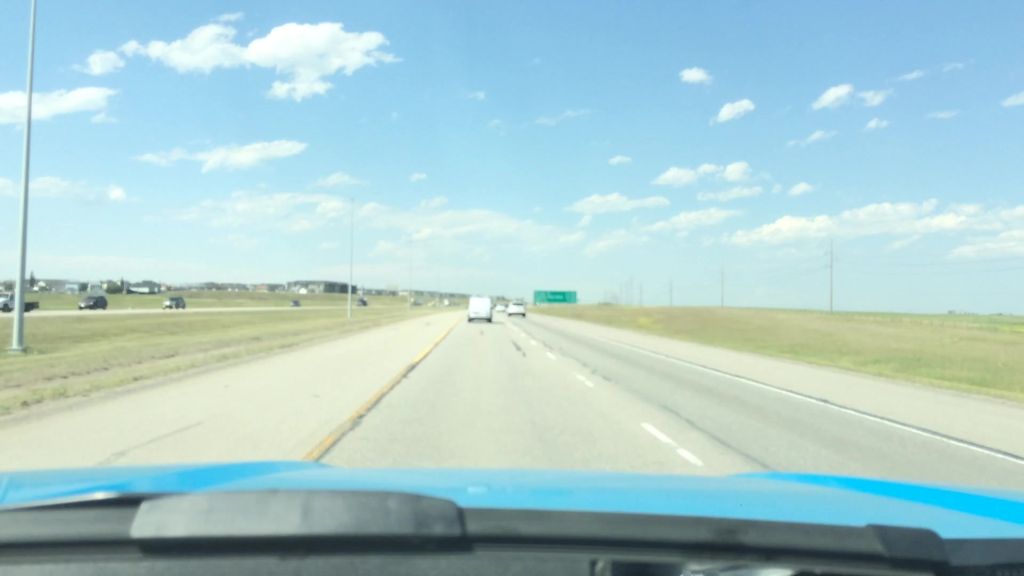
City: calgary